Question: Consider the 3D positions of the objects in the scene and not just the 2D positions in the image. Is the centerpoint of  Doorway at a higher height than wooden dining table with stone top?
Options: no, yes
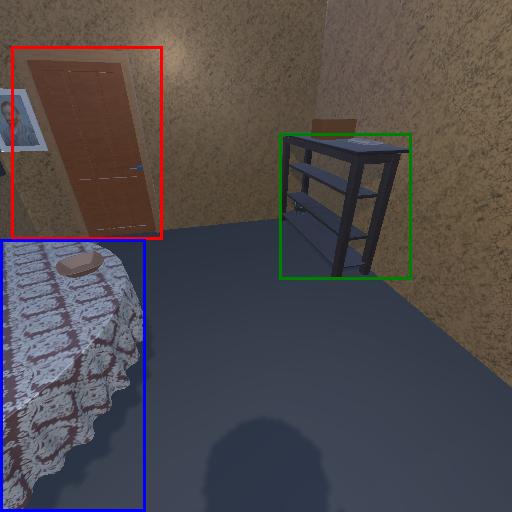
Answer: no